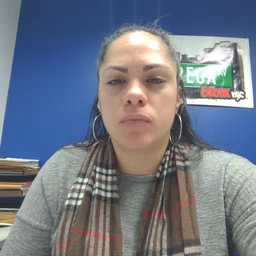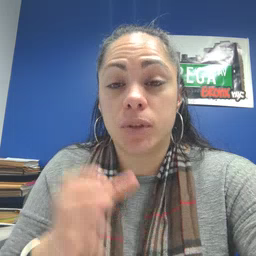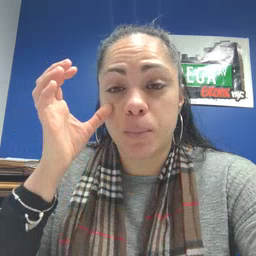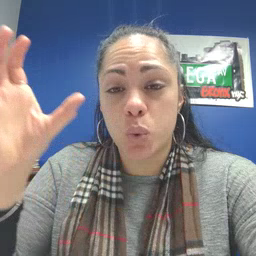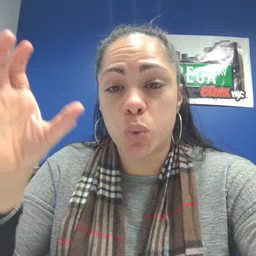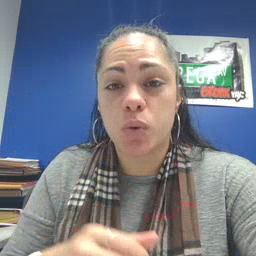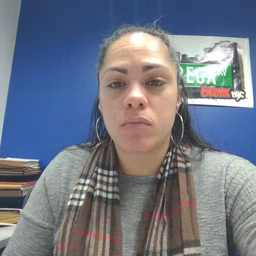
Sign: moon